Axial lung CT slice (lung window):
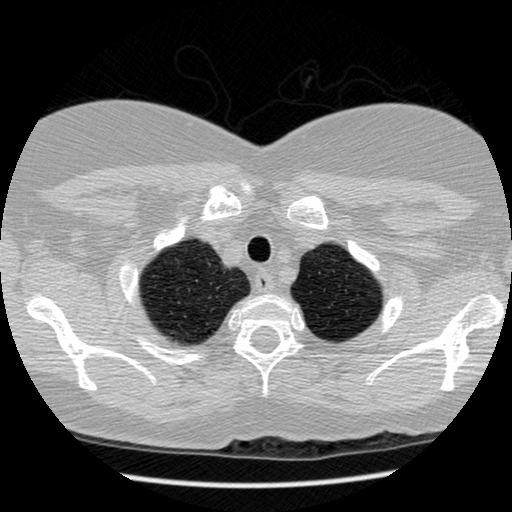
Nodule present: no